Interaction volume radius: 10 \u00c5
Interaction volume height: 30 \u00c5
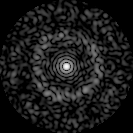
Disorder parameter: 0.8343